Question: I'm working on the BLOG functionality in MVC. I need to be able to create 'blog comments'. So each comment may have a parent comment etc.
Given table "Comments":
CommentId -> int -> identity autoincrement
PostId -> int
ParentId -> int
Comment -> string

Is there a way to get a list of comments for a given article ordered by CreateDate and ParentId?
Or maybe there is a better table design you may suggest. What is the best design when inserting Post comments like this?
I'm using Entity framework.
thanks
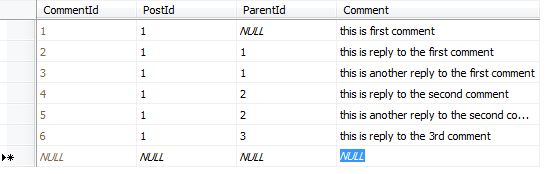
Answer: I think I understand what you're trying to do. Let me see if I've got it first.
Given a selected 'PostID' you want to return all comments so that top-level comments (ie no parent) are returned in creation order, and all child comments are returned in creation order after each parent and before the next unrelated parent comment. Is that right?
I created the following class and test data:
'''
public class Comment
{
public int CommentId { get; set; }
public int PostId { get; set; }
public int? ParentId { get; set; }
public string Content { get; set; }
}
var comments = new List<Comment>()
{
new Comment() { PostId = 2, CommentId = 1, },
new Comment() { PostId = 2, CommentId = 2, ParentId = 1, },
new Comment() { PostId = 2, CommentId = 3, },
new Comment() { PostId = 2, CommentId = 4, ParentId = 1, },
new Comment() { PostId = 2, CommentId = 6, ParentId = 5, },
new Comment() { PostId = 2, CommentId = 7, ParentId = 1, },
new Comment() { PostId = 2, CommentId = 8, ParentId = 3, },
// PostId = 3 to test the filter is working
new Comment() { PostId = 3, CommentId = 9, },
// Move this last to test the ordering is working
new Comment() { PostId = 2, CommentId = 5, ParentId = 3, },
};
'''
I assumed that the 'CommentId' will be auto-incrementing so that it can be used to determine the creation order.
So if I understand your requirement you want the following output order:
'''
id == 1 [pid == ]
id == 2 [pid == 1]
id == 4 [pid == 1]
id == 7 [pid == 1]
id == 3 [pid == ]
id == 5 [pid == 3]
id == 6 [pid == 5]
id == 8 [pid == 3]
'''
The query that needs to execute is this:
'''
var postId = 2;
var childCommentsLookup =
(from c in comments
where c.PostId == postId
orderby c.CommentId
select c).ToLookup(x => x.ParentId);
'''
This query doesn't order the comments, but does force a single query to execute in the database and returns all the comments associated with the 'postId'.
Now here are two ways to get the comments in the right order.
Firstly, a recursive lambda expression:
'''
//Must declare this as null to allow recursive calling of the lambda.
Action<int?, ILookup<int?, Comment>> output = null;
output = (p, l) =>
{
foreach (var c in l[p])
{
Console.WriteLine("id == {0} [pid == {1}]", c.CommentId, c.ParentId);
output(c.CommentId, l);
}
};
output(null, childCommentsLookup);
'''
Secondly, you could use an iterator method to simply get an 'IEnumerable<Comment>' with the comments in the right order:
'''
public static IEnumerable<Comment> OrderCommentsRecursively(
int? parent, ILookup<int?, Comment> lookup)
{
foreach (var c0 in lookup[parent])
{
yield return c0;
foreach (var c1 in OrderCommentsRecursively(c0.CommentId, lookup))
{
yield return c1;
}
}
}
foreach (var c in OrderCommentsRecursively(null, childCommentsLookup))
{
Console.WriteLine("id == {0} [pid == {1}]", c.CommentId, c.ParentId);
}
'''
Now, if you're going to create an iterator function I'd go one step further an make a nice method to return your results directly:
'''
public static IEnumerable<Comment> GetRecursivelyOrderedCommentsByPostId(
IEnumerable<Comment> comments, int postId)
{
return OrderCommentsRecursively(null,
(from c in comments
where c.PostId == postId
select c).ToLookup(x => x.ParentId));
}
foreach (var c in GetRecursivelyOrderedCommentsByPostId(comments, postId))
{
Console.WriteLine("id == {0} [pid == {1}]", c.CommentId, c.ParentId);
}
'''
The results from these two/three approaches are:
'''
Lambda Expression:
id == 1 [pid == ]
id == 2 [pid == 1]
id == 4 [pid == 1]
id == 7 [pid == 1]
id == 3 [pid == ]
id == 5 [pid == 3]
id == 6 [pid == 5]
id == 8 [pid == 3]
Iterator Call:
id == 1 [pid == ]
id == 2 [pid == 1]
id == 4 [pid == 1]
id == 7 [pid == 1]
id == 3 [pid == ]
id == 5 [pid == 3]
id == 6 [pid == 5]
id == 8 [pid == 3]
Query & Iterator Call:
id == 1 [pid == ]
id == 2 [pid == 1]
id == 7 [pid == 1]
id == 4 [pid == 1]
id == 3 [pid == ]
id == 5 [pid == 3]
id == 6 [pid == 5]
id == 8 [pid == 3]
'''
I hope this helps.